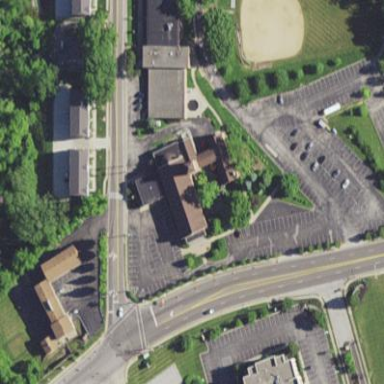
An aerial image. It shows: Beautiful church building.